Question: I have this at now:
'''
<ListBox ItemsSource="{Binding Items}">
<ListBox.ItemsPanel>
<ItemsPanelTemplate>
<UniformGrid/>
</ItemsPanelTemplate>
</ListBox.ItemsPanel>
</ListBox>
'''
But I need something like this

Unfortunately, when I add the button programmatically
'''
ListBox.Items.Add(button);
'''
It throws an error -
> Operation is not valid while ItemsSource is in use
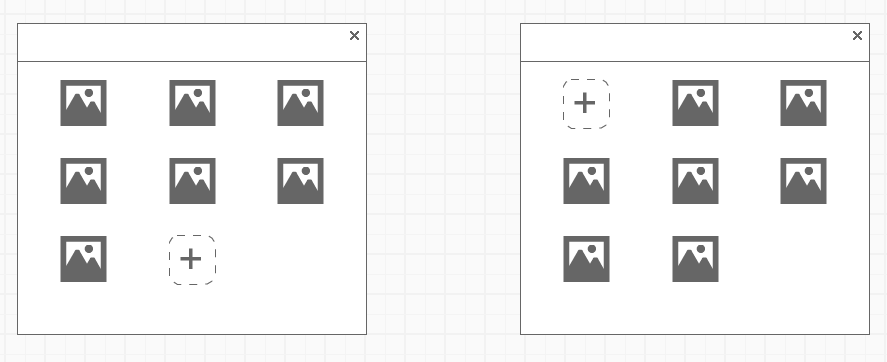
Answer: 'CompositeCollection' is exactly what you need. Here is little 'XAML' sample:
'''
<Window ...>
<!-- You should define your ItemsSource in resources-->
<Window.Resources>
<CollectionViewSource x:Key="Names" Source="{Binding Names}" />
</Window.Resources>
<Grid>
<ListBox>
<ListBox.ItemsSource>
<CompositeCollection>
<CollectionContainer Collection="{Binding Source={StaticResource Names}}" />
<ListBoxItem Foreground="Red">Add new...</ListBoxItem>
</CompositeCollection>
</ListBox.ItemsSource>
<!-- Here you can customize everything you want -->
</ListBox>
</Grid>
</Window>
'''